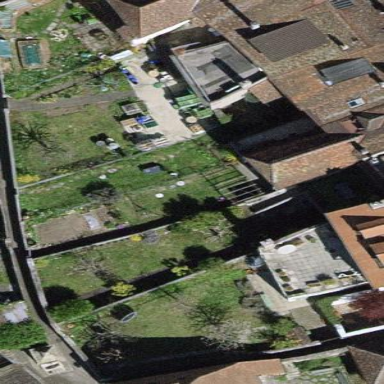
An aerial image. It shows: Garden area designated for leisure land.